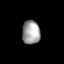
Tissue: lung
Cell type: Endothelial cells
Senescence score: 0.5513
Nuclear area (px): 423
Mean DAPI intensity: 158.615